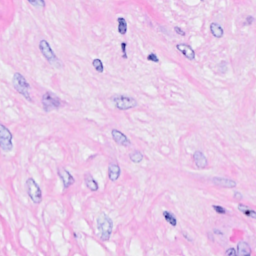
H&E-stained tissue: Breast